Question: I am making a face detection app. I have written some code for detection but I am getting an error. Kindly suggest me an alternate solution.
Here is the code, and the error is at line number 3.
'''
import UIKit
import CoreImage
class ViewController: UIViewController ,UIAlertViewDelegate, UIImagePickerControllerDelegate, UINavigationControllerDelegate {
@IBOutlet var imageView: UIImageView!
@IBAction func Moodify(_ sender: UIButton) {
let picker = UIImagePickerController()
picker.delegate = self
picker.allowsEditing = true
picker.sourceType = .camera
self.present(picker, animated: true, completion: { _ in })
func imagePickerController(_ picker: UIImagePickerController, didFinishPickingMediaWithInfo info: [AnyHashable: Any]) {
let chosenImage = info[UIImagePickerControllerEditedImage]
self.imageView!.image = chosenImage as? UIImage
picker.dismiss(animated: true, completion: { _ in })
}
func imagePickerControllerDidCancel(_ picker: UIImagePickerController) {
picker.dismiss(animated: true, completion: { _ in })
}
}
func detect() {
guard let personciImage = CIImage(image: personPic.image!) else {
return
}
let accuracy = [CIDetectorAccuracy: CIDetectorAccuracyHigh]
let faceDetector = CIDetector(ofType: CIDetectorTypeFace, context: nil, options: accuracy)
let faces = faceDetector.featuresInImage(personciImage)
for face in faces as! [CIFaceFeature] {
print("Found bounds are \(face.bounds)")
let faceBox = UIView(frame: face.bounds)
faceBox.layer.borderWidth = 3
faceBox.layer.borderColor = UIColor.redColor().CGColor
faceBox.backgroundColor = UIColor.clearColor()
personPic.addSubview(faceBox)
if face.hasLeftEyePosition {
print("Left eye bounds are \(face.leftEyePosition)")
}
if face.hasRightEyePosition {
print("Right eye bounds are \(face.rightEyePosition)")
}
}
}
override func viewDidLoad() {
let alert = UIAlertController(title: "Error", message: "Device has no camera", preferredStyle: UIAlertControllerStyle.alert)
alert.addAction(UIAlertAction(title: "Click", style: UIAlertActionStyle.default, handler: nil))
self.present(alert, animated: true, completion: nil)
/* if !UIImagePickerController.isSourceTypeAvailable(.camera) {
let myAlertView = UIAlertView (title: "Error", message: "Device has no camera", delegate: nil, cancelButtonTitle: "OK", otherButtonTitles: "")
myAlertView.show()
} */
super.viewDidLoad()
// Do any additional setup after loading the view, typically from a nib.
}
override func didReceiveMemoryWarning() {
super.didReceiveMemoryWarning()
// Dispose of any resources that can be recreated.
}
}
'''

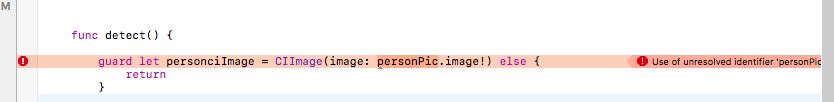
Answer: You need to declare it and connect to a UIImageView in storyboard.
'''
@IBOutlet weak var personPic: UIImageView!
'''
This is basic of programming. How can you use something that you haven't declared, right? Ok good luck in your project.